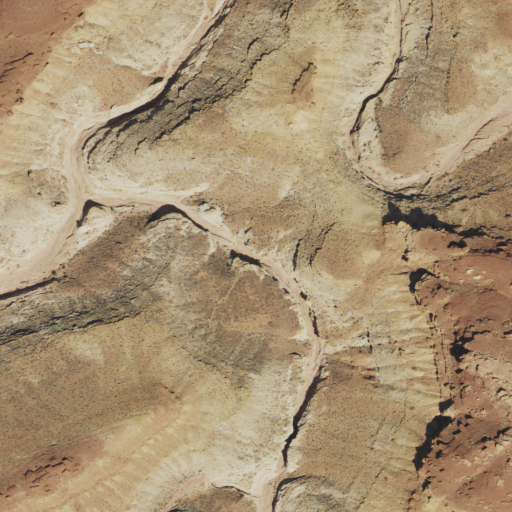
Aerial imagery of valley in Utah named South Hatch Canyon containing shrub and evergreen forest